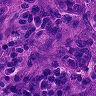
Metastatic tissue present: yes